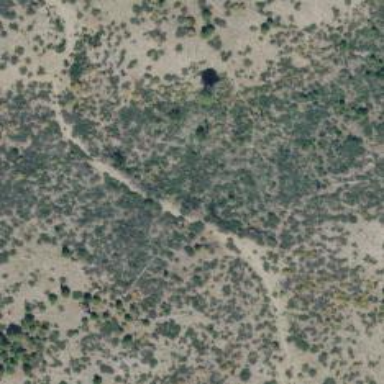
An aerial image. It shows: Path.